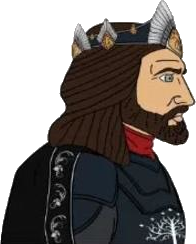
Label: 4_Yes_Chad